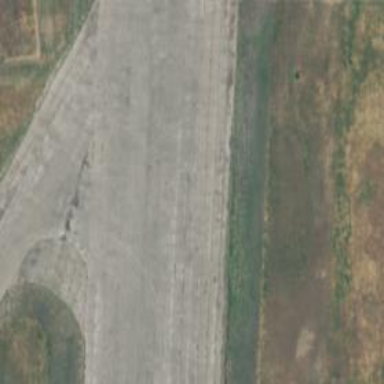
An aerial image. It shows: Runway at airport.